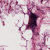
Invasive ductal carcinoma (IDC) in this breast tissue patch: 0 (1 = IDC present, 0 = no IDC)